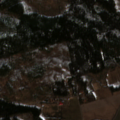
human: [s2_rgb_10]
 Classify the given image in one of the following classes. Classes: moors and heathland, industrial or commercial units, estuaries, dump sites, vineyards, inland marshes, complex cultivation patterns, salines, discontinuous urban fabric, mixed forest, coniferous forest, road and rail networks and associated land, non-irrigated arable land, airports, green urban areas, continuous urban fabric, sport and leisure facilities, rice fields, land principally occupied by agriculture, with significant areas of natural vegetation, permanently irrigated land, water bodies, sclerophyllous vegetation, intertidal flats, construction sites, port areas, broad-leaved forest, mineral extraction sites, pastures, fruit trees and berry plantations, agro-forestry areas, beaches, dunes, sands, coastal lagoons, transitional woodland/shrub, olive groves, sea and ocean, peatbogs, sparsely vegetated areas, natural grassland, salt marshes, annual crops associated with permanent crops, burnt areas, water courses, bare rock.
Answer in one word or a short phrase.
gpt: non-irrigated arable land, broad-leaved forest, mixed forest, transitional woodland/shrub